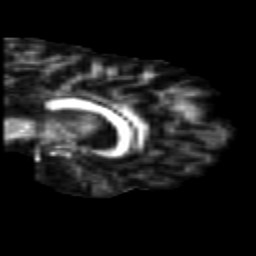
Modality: FA
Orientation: sagittal
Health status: healthy
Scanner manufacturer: siemens
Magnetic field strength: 3 T
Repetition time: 10 s
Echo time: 0.092 s